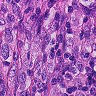
Metastatic tissue present: yes